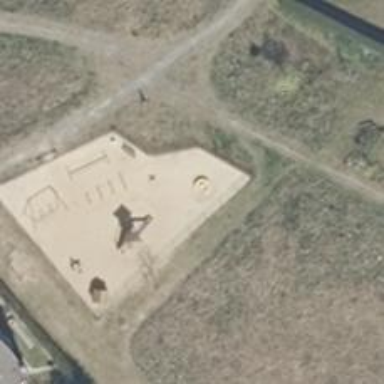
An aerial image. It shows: Playground with roundabout.